Aerial crown-view tile of a tropical tree (Barro Colorado Island, Panama), acquired 20240611:
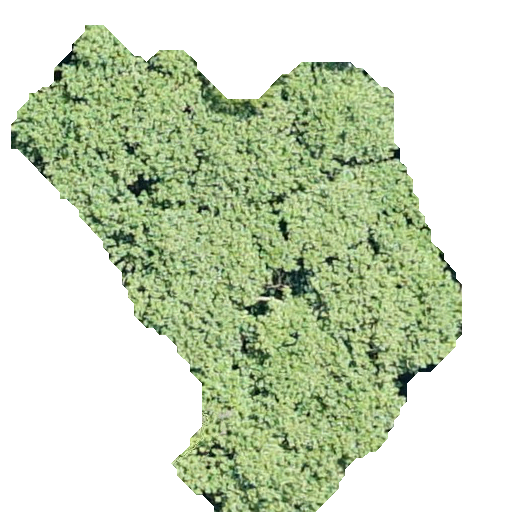
Species: Hieronyma alchorneoides
GBIF accepted scientific name: Hieronyma alchorneoides
Crown area: 201.361 m²